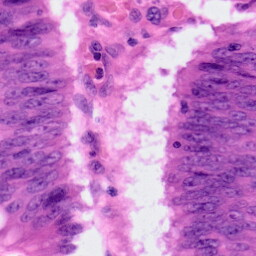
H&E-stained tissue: Colon